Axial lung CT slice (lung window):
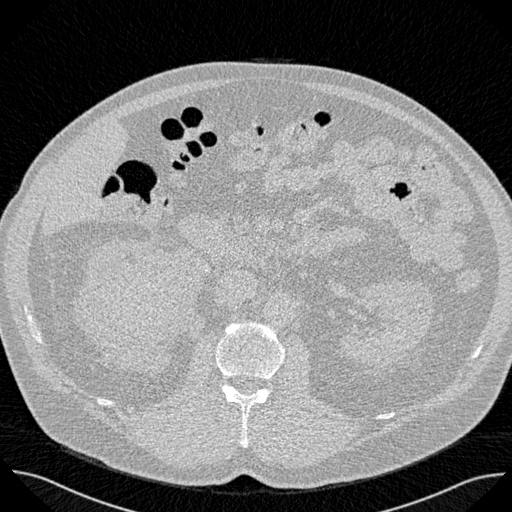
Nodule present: no